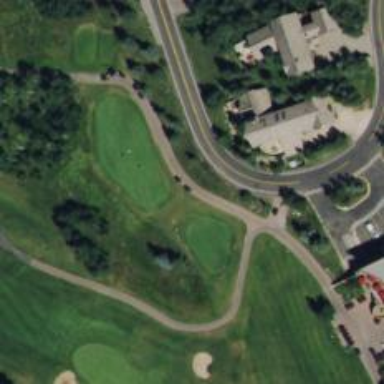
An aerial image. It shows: Track designated as Golf Cart Path.